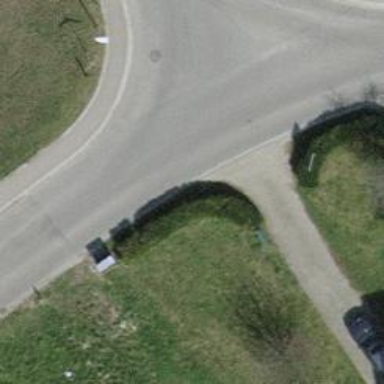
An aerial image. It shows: Hedge barrier.